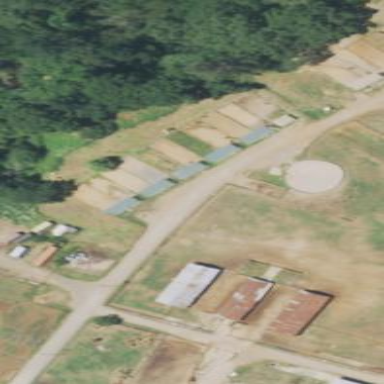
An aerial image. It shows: Farmyard area.